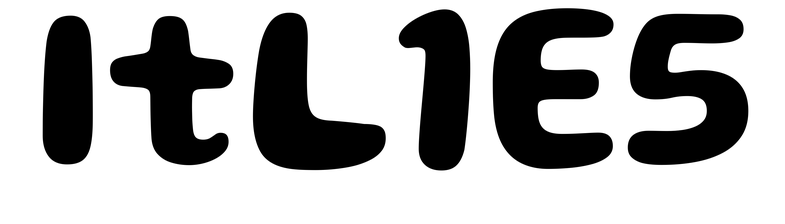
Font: Gluten_SemiBold